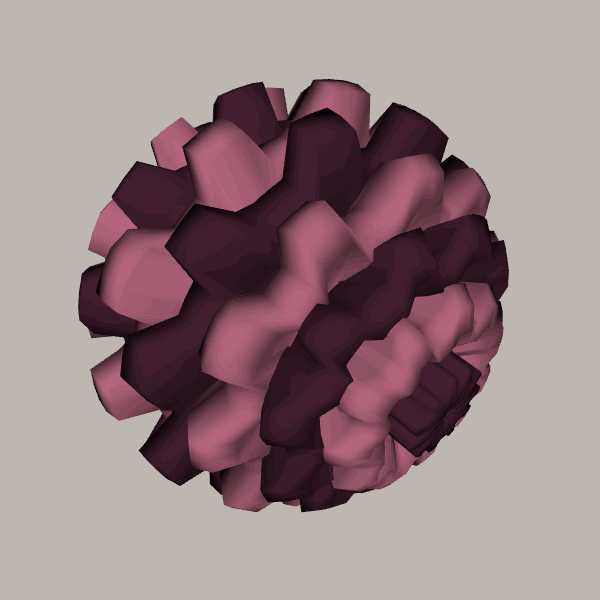
Background: light